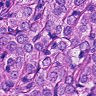
Metastatic tissue present: yes